Aerial crown-view tile of a tropical tree (Barro Colorado Island, Panama), acquired 20250414:
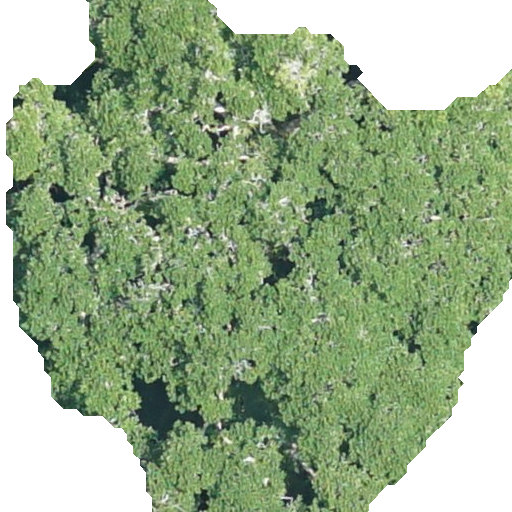
Species: Ficus insipida
GBIF accepted scientific name: Ficus insipida
Crown area: 315.367 m²